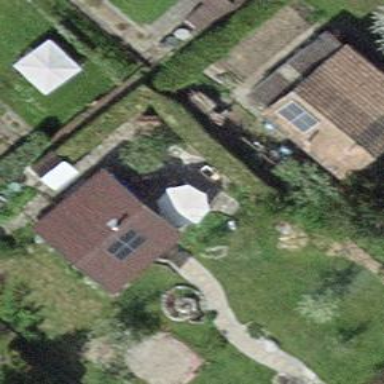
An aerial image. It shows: Bungalow.